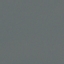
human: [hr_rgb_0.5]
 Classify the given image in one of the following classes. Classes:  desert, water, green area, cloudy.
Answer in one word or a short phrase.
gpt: water